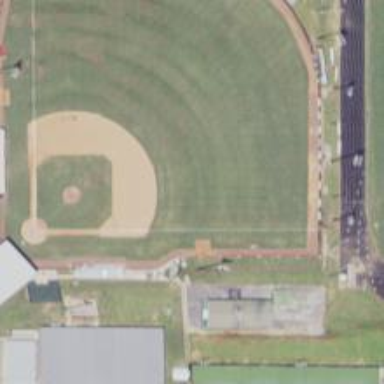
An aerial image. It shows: Baseball pitch for leisure land activities.